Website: macys
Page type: cross-sells
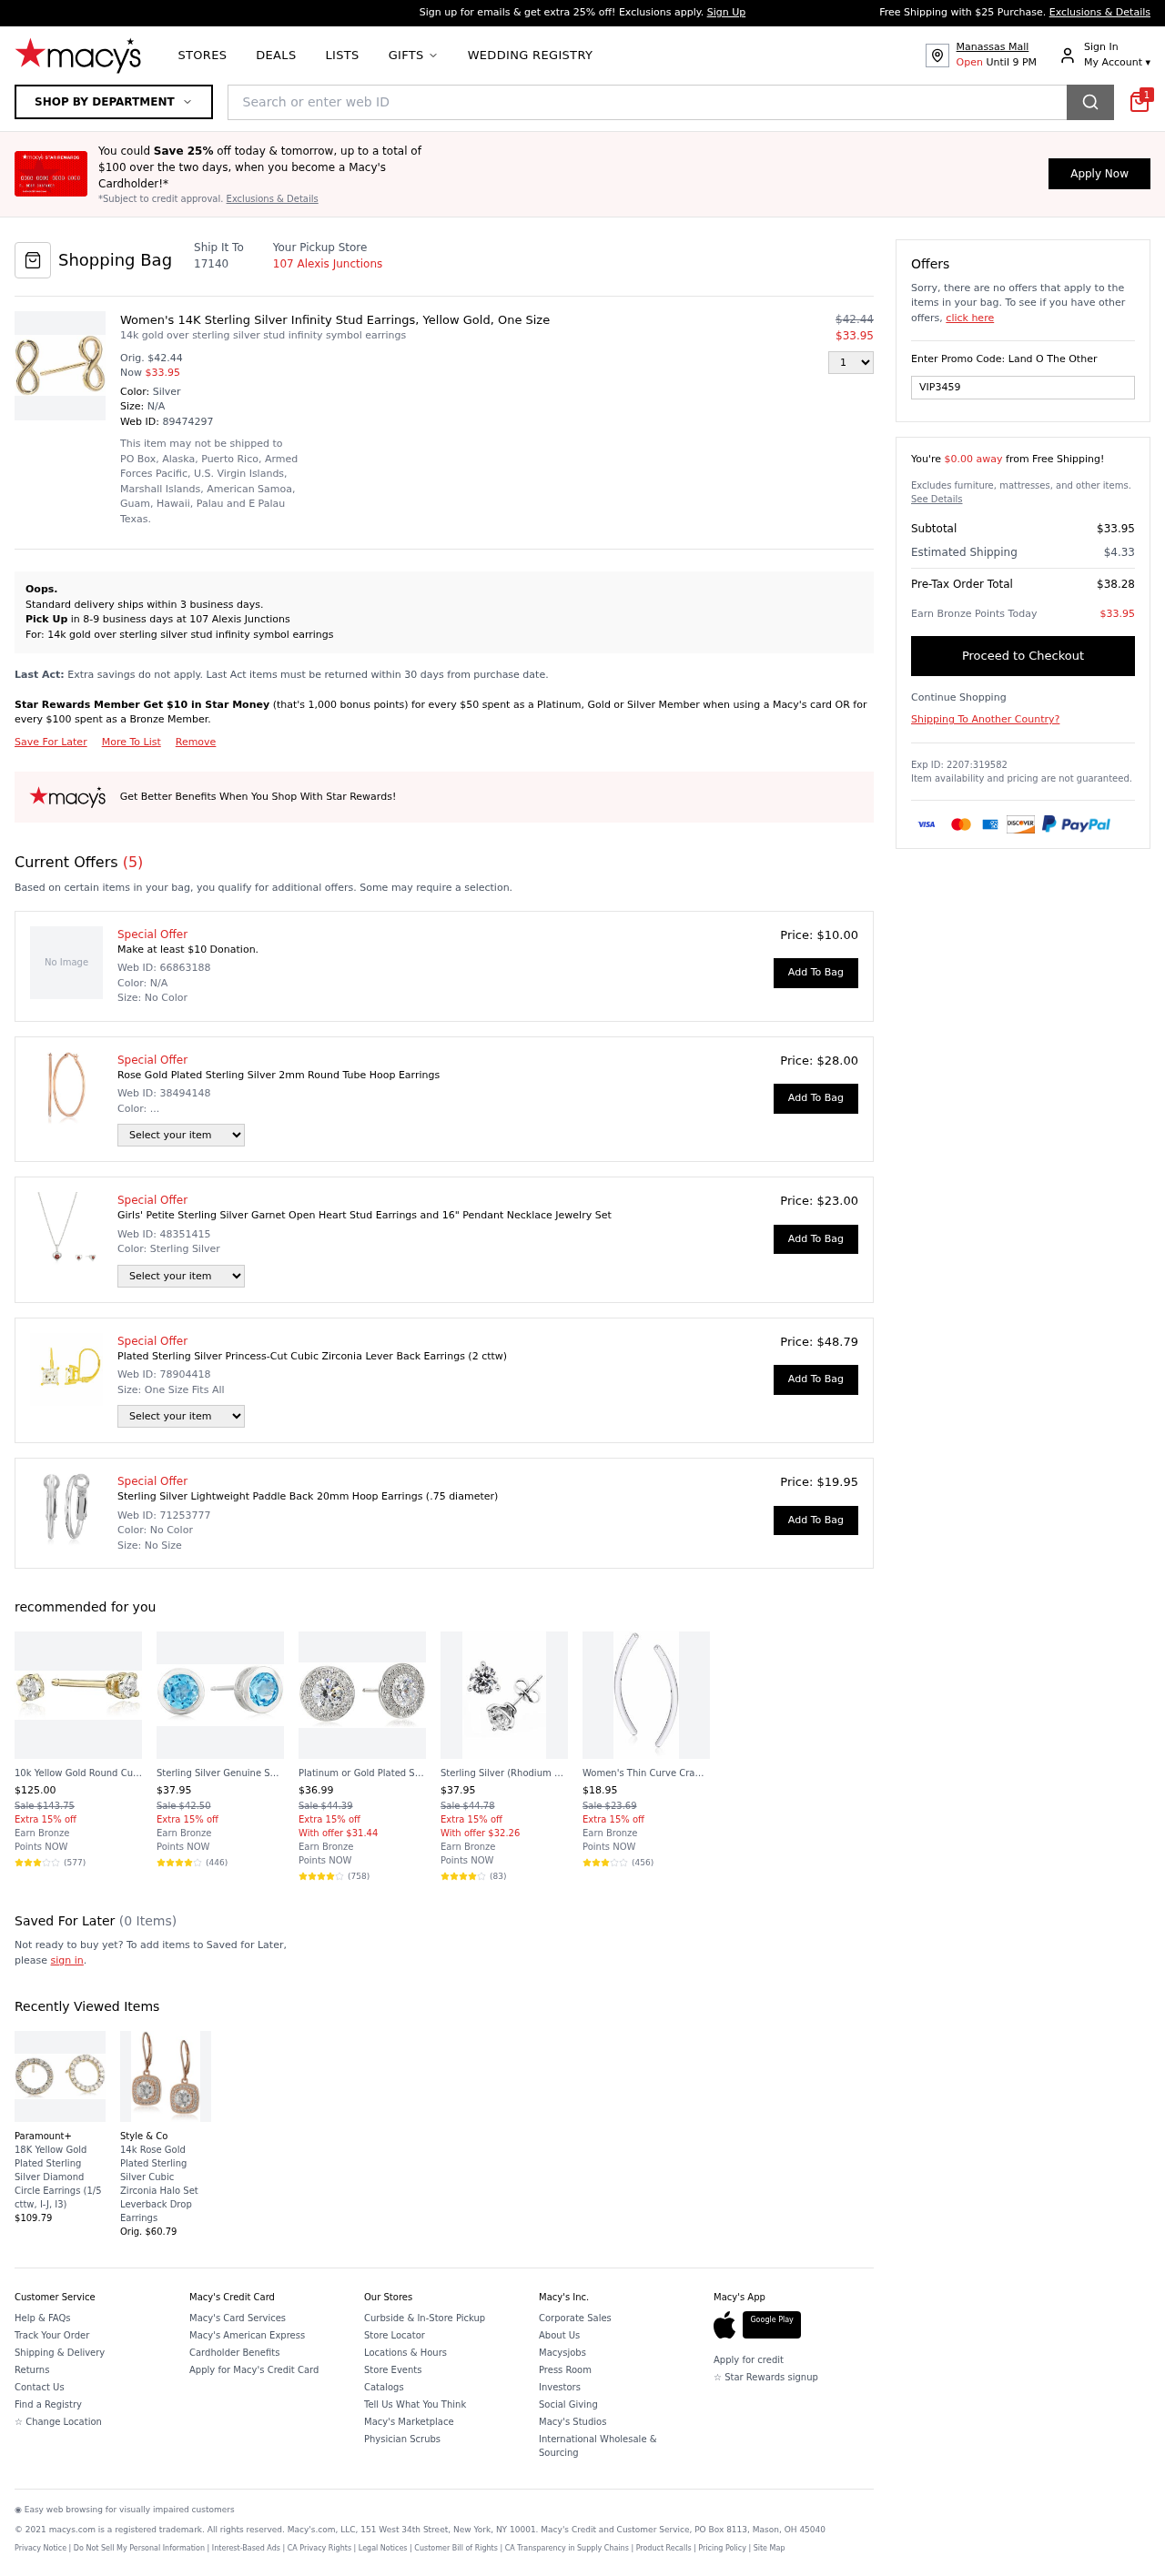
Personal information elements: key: PII_LOCATION1_STREET
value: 107 Alexis Junctions
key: PII_POSTCODE
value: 17140
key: PII_PROMO_CODE
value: VIP3459
Product elements: key: PRODUCT10_NAME
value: Women's Thin Curve Crawler Earrings , Sterling Silver, One Size
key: PRODUCT10_NUM_RATINGS
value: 456
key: PRODUCT10_PRICE
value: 18.95
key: PRODUCT10_RATING
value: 3.7
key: PRODUCT11_NAME
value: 18K Yellow Gold Plated Sterling Silver Diamond Circle Earrings (1/5 cttw, I-J, I3)
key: PRODUCT11_PRICE
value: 109.79
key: PRODUCT12_NAME
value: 14k Rose Gold Plated Sterling Silver Cubic Zirconia Halo Set Leverback Drop Earrings
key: PRODUCT12_PRICE
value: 60.79
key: PRODUCT1_DESC
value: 14k gold over sterling silver stud infinity symbol earrings
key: PRODUCT1_NAME
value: Women's 14K Sterling Silver Infinity Stud Earrings, Yellow Gold, One Size
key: PRODUCT1_PRICE
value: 33.95
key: PRODUCT1_QUANTITY
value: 1
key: PRODUCT2_NAME
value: Rose Gold Plated Sterling Silver 2mm Round Tube Hoop Earrings
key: PRODUCT2_PRICE
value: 28
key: PRODUCT3_NAME
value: Girls' Petite Sterling Silver Garnet Open Heart Stud Earrings and 16" Pendant Necklace Jewelry Set
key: PRODUCT3_PRICE
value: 23
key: PRODUCT4_NAME
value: Plated Sterling Silver Princess-Cut Cubic Zirconia Lever Back Earrings (2 cttw)
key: PRODUCT4_PRICE
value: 48.79
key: PRODUCT5_NAME
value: Sterling Silver Lightweight Paddle Back 20mm Hoop Earrings (.75 diameter)
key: PRODUCT5_PRICE
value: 19.95
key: PRODUCT6_NAME
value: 10k Yellow Gold Round Cut Diamond Stud Earrings (1/10 cttw, J-K Color, I3 Clarity)
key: PRODUCT6_NUM_RATINGS
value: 577
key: PRODUCT6_PRICE
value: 125
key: PRODUCT6_RATING
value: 3.6
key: PRODUCT7_NAME
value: Sterling Silver Genuine Swiss Blue Topaz 5mm Bezel Set December Birthstone Stud Earrings
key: PRODUCT7_NUM_RATINGS
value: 446
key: PRODUCT7_PRICE
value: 37.95
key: PRODUCT7_RATING
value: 4.7
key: PRODUCT8_NAME
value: Platinum or Gold Plated Sterling Silver Round-Cut Swarovski Zirconia Halo Stud Earrings, also Availa
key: PRODUCT8_NUM_RATINGS
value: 758
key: PRODUCT8_PRICE
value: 36.99
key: PRODUCT8_RATING
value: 4.4
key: PRODUCT9_NAME
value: Sterling Silver (Rhodium Plated) Cubic Zirconia Clear Color Round Cut (8mm) Stud Earrings
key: PRODUCT9_NUM_RATINGS
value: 83
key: PRODUCT9_PRICE
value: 37.95
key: PRODUCT9_RATING
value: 4.4
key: PRODUCT1_ORIGINAL_PRICE
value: $42.44
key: PRODUCT6_ORIGINAL_PRICE
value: Sale $143.75
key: PRODUCT7_ORIGINAL_PRICE
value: Sale $42.50
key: PRODUCT8_ORIGINAL_PRICE
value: Sale $44.39
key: PRODUCT9_ORIGINAL_PRICE
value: Sale $44.78
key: PRODUCT10_ORIGINAL_PRICE
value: Sale $23.69
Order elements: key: ORDER_ID
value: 89474297
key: ORDER_NUM_OFFERS
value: (5)
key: ORDER_FREE_SHIPPING_THRESHOLD
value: $0.00 away
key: ORDER_SUBTOTAL
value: $33.95
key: ORDER_SHIPPING_COST
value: $4.33
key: ORDER_TOTAL
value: $38.28
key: ORDER_POINTS_EARNED
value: $33.95
Search elements: key: HEADER_SEARCH
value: Search or enter web ID
Other elements: key: SAVED_NUM_ITEMS
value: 0